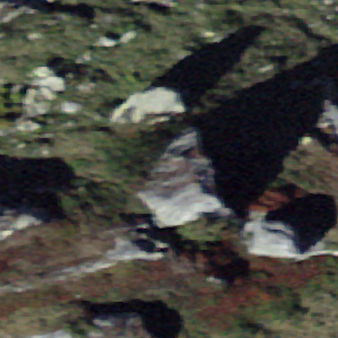
Label: bouldering_area